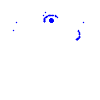
Particle: electron